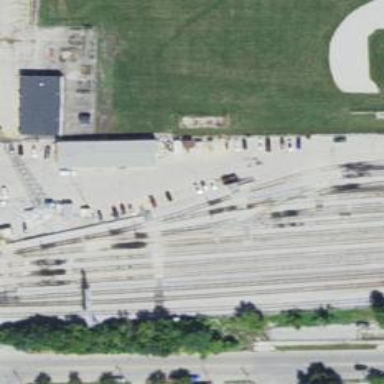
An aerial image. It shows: Railway yard.